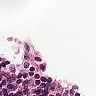
Metastatic tissue present: no